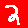
Digit: 2